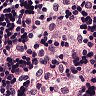
Metastatic tissue present: no